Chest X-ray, PA view. Patient: 49 years old, sex M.
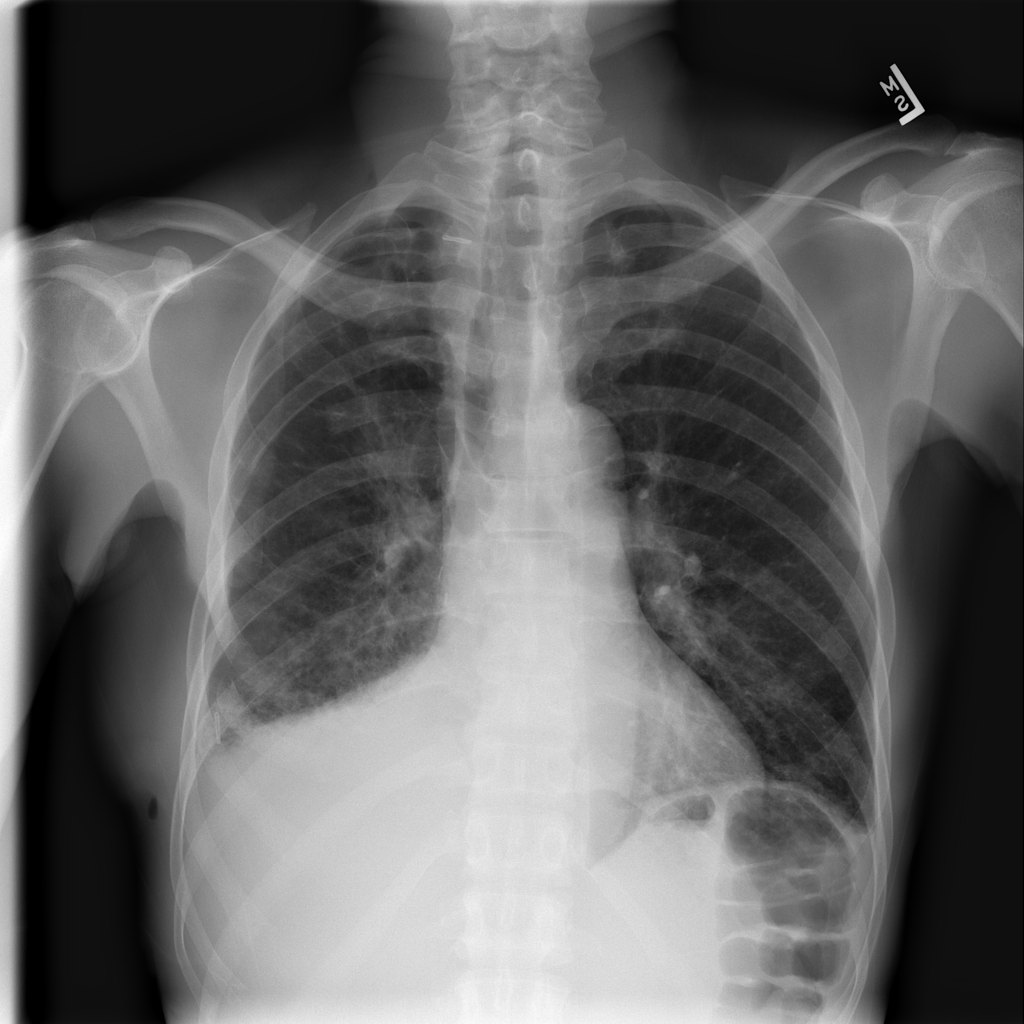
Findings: Infiltration, Pneumonia, Pneumothorax